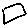
Label: square